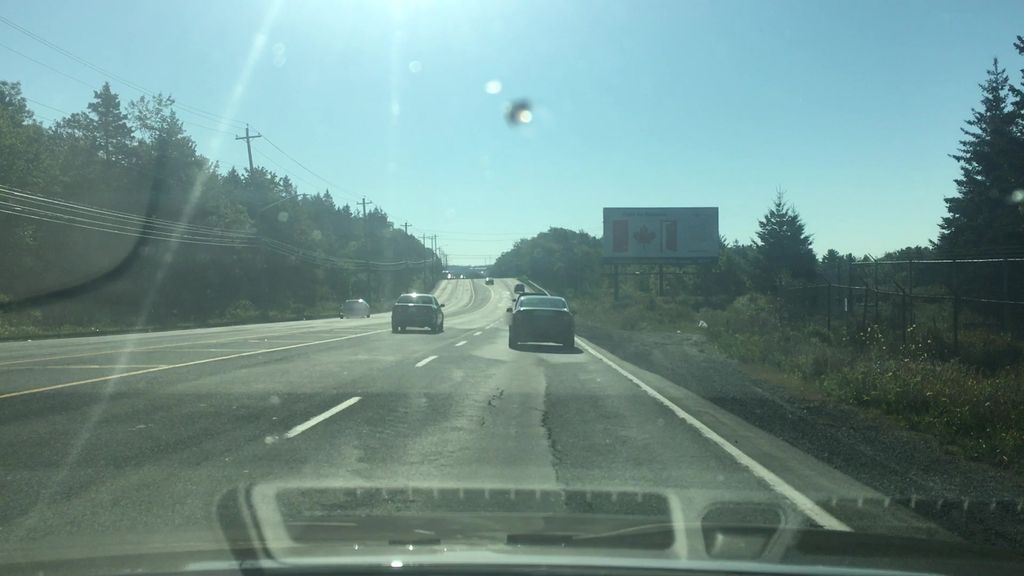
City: halifax